Question: i am having a Problem with my Report.
As you can see in the picture below, my current Report has a Column for each employee.
Now that we are > 10 Employees, i need to break some of the columns to a second page.
Is there a possibility to achiev that?
It is long times ago, since i used MS-ACCESS, so this could be only a few keywords that i Need
thanks in advance

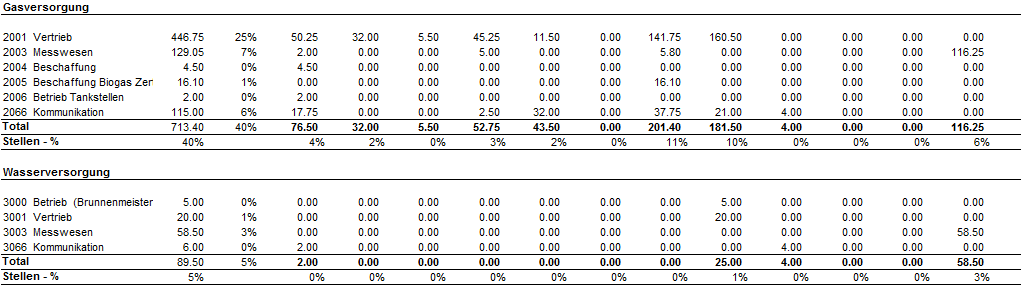
Answer: In Access, if a report is too wide for the width set in page settings, the rest of the columns should automatically print on another page.